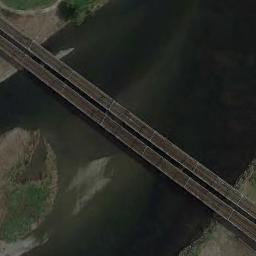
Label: bridge